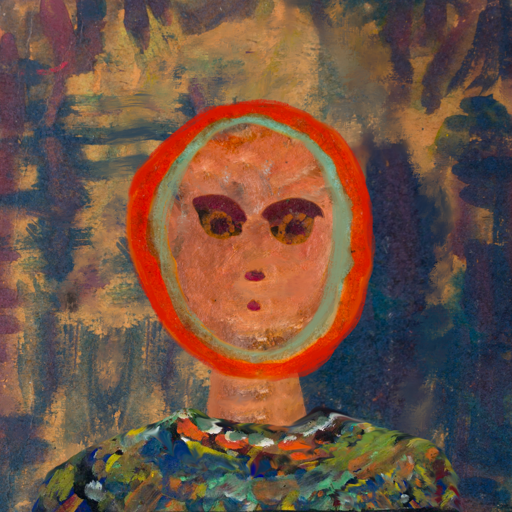
Background: InTheSun, Head And Neck Front: Boggyland, Face Front: Doll, Bust: An_Impression, Hair Front: Sisters, Head Accessory: Blank, Second Necklace: Blank, Necklace: Blank, Baby: Blank